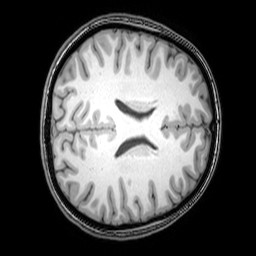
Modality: T1w
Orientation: axial
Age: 20
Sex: female
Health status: healthy
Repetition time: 0.081 s
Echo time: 0.037 s